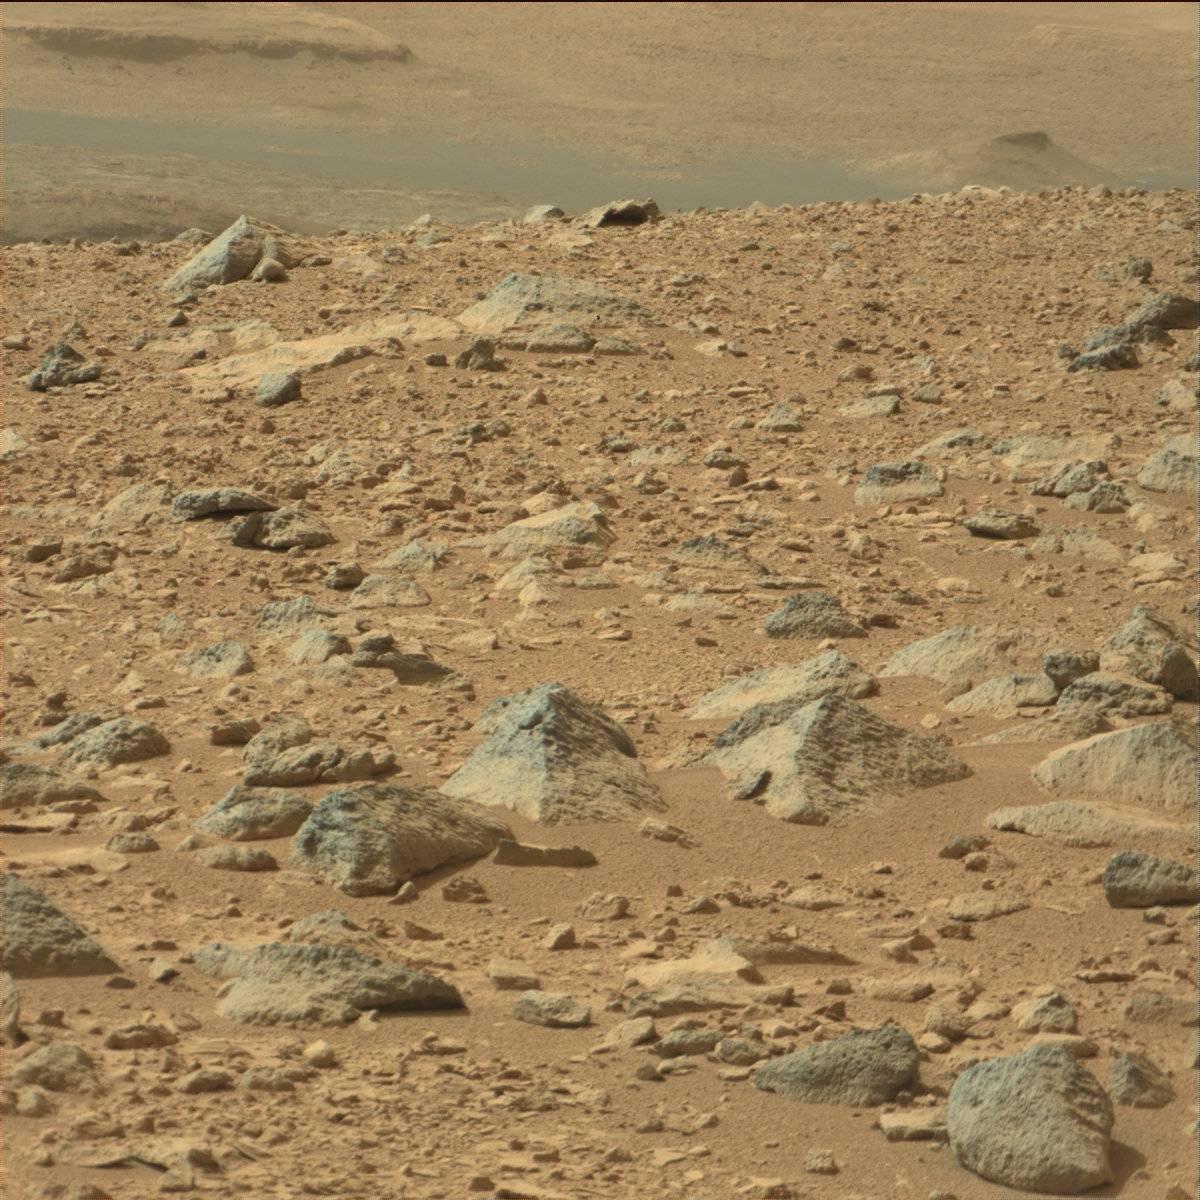
Terrain classes present: Bedrock, Ridge, Rock, Sand / Soil